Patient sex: M
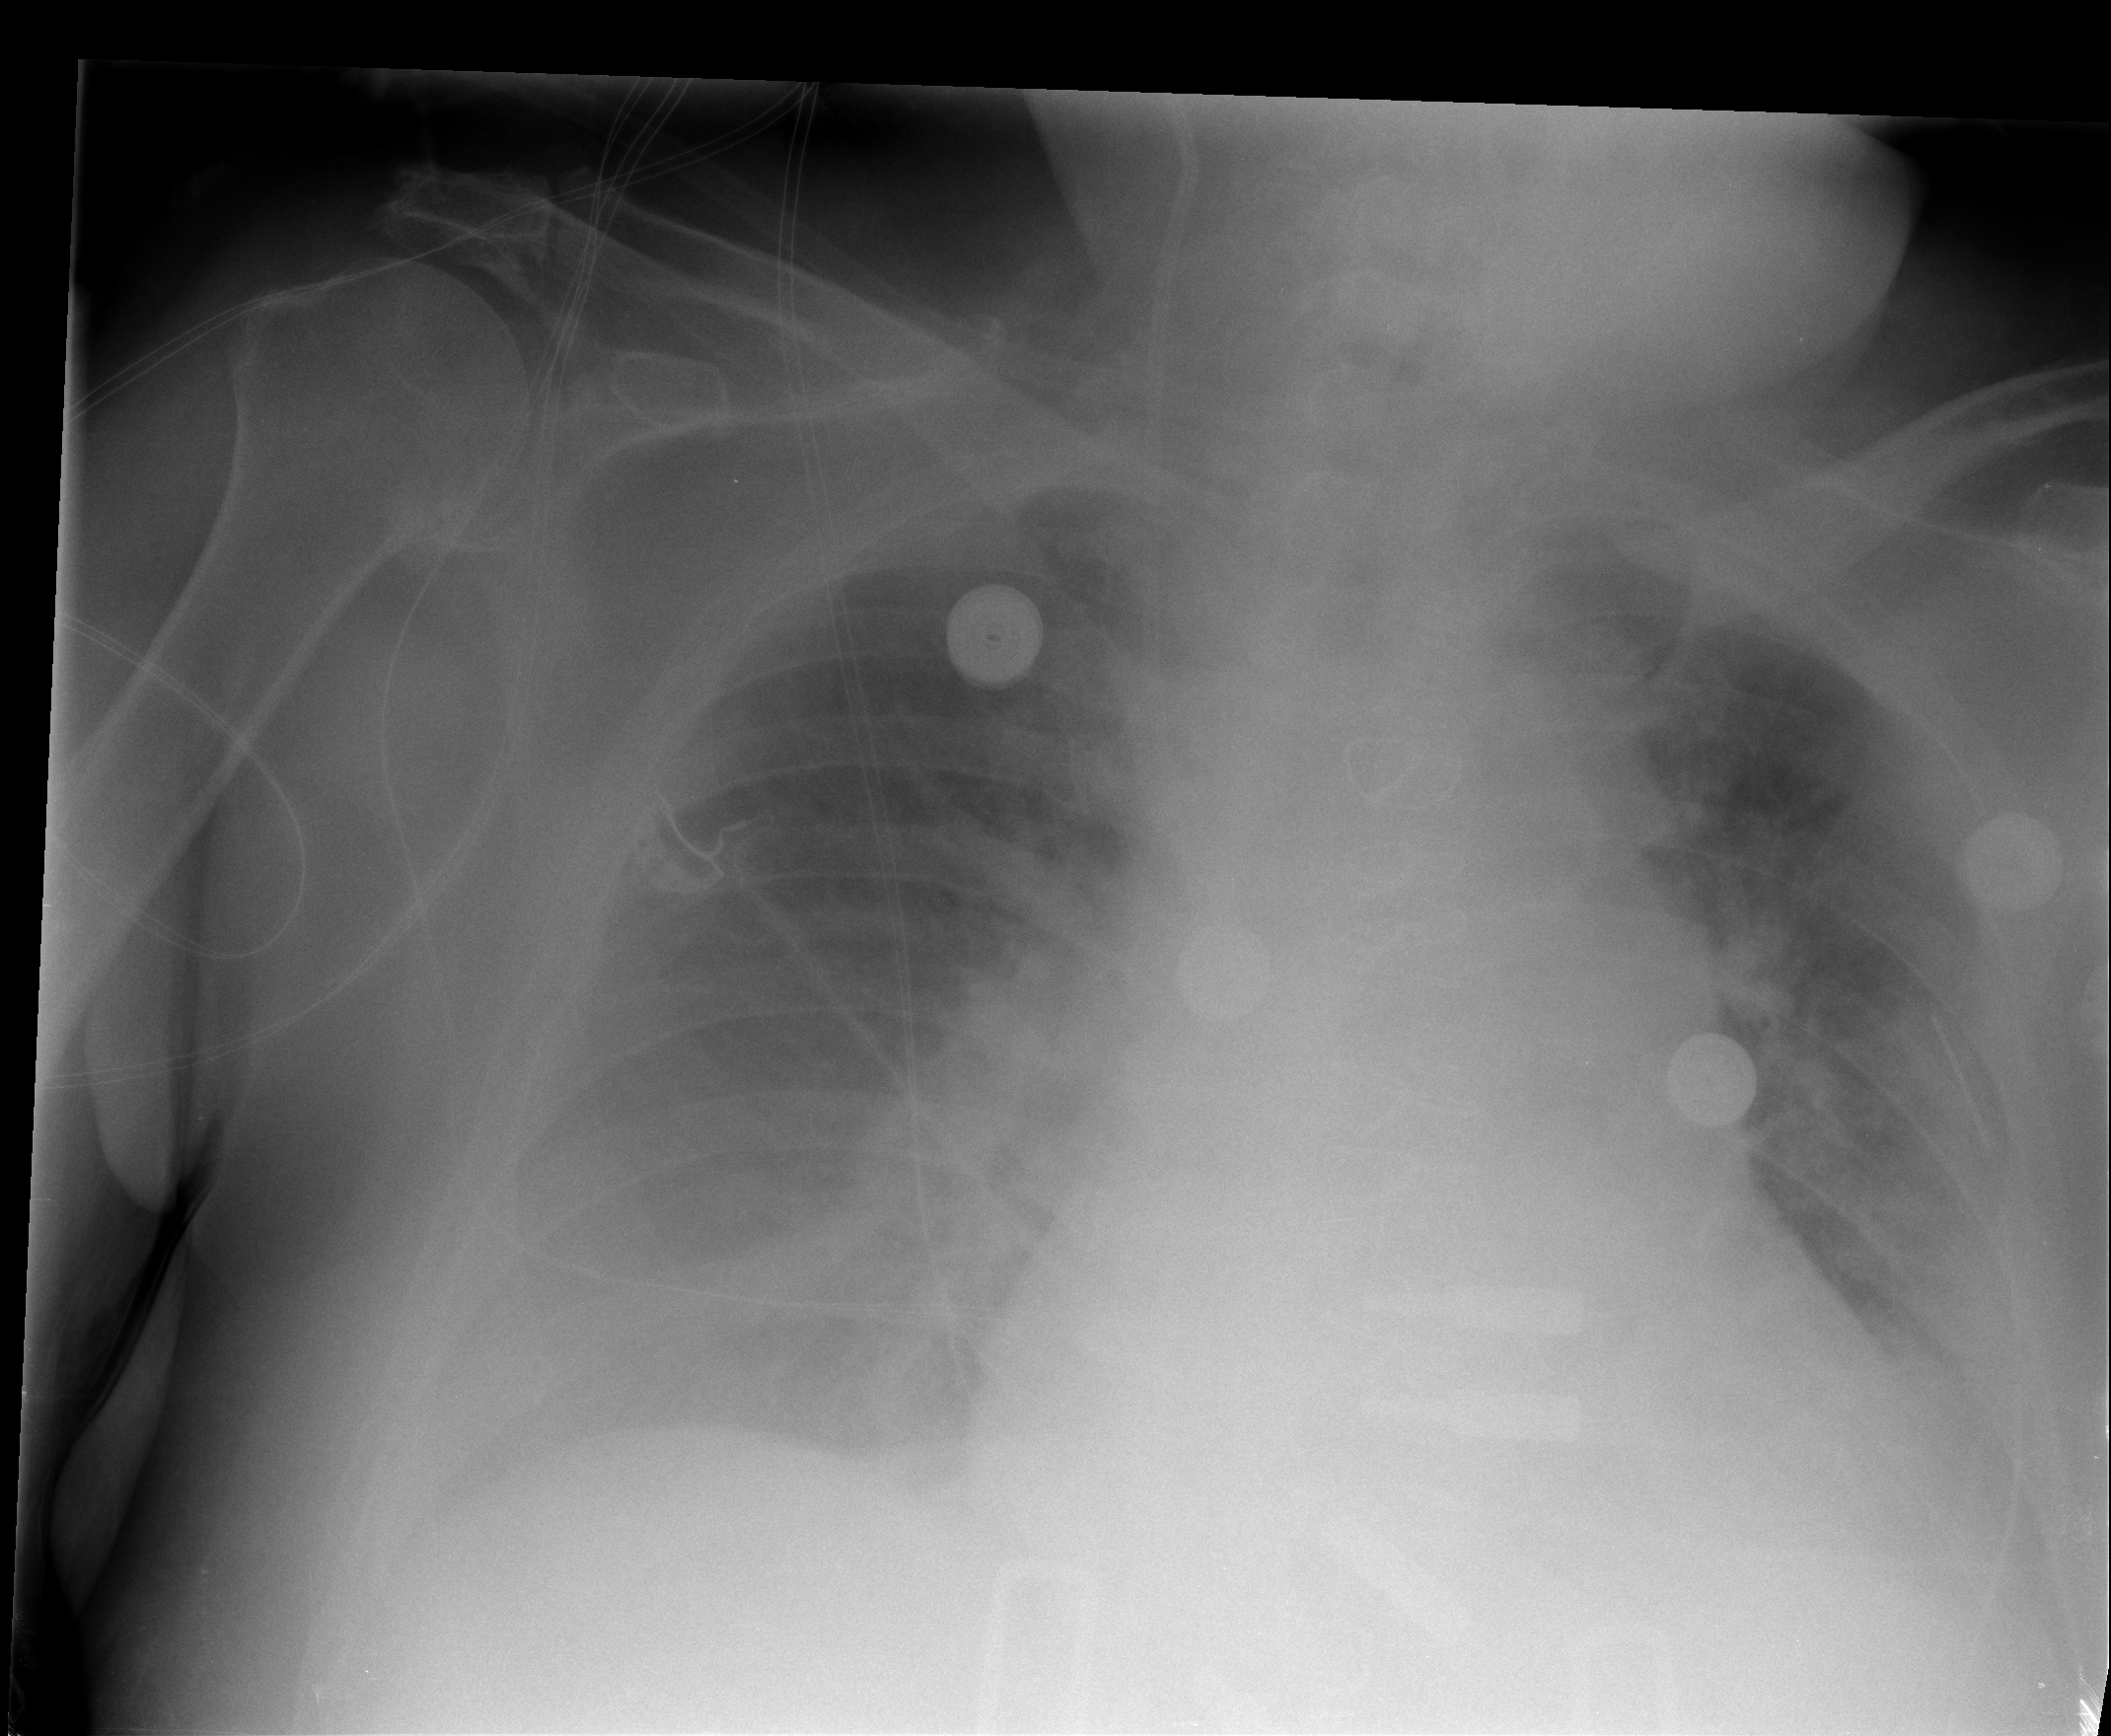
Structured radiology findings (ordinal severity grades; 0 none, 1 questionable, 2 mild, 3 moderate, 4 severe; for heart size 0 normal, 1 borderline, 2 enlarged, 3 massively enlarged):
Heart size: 2
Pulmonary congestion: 2
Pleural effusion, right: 3
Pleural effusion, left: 3
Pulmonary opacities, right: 1
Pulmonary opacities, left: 1
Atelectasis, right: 3
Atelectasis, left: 3